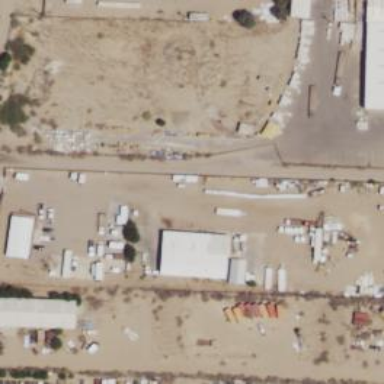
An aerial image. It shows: Industrial area designated as scrap yard.